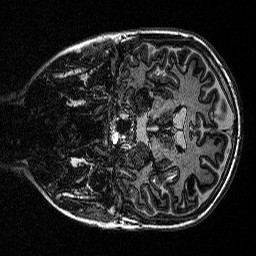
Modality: MP2RAGE
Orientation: coronal
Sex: female
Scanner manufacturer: siemens
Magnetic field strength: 3 T
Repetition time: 5 s
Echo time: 0.00292 s